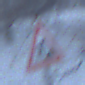
Verkehrszeichen: Arbeitsstelle
Umgebung: Outdoor, Nature
Tageszeit: Midday
Wetter: Overcast
Licht: Natural
Jahreszeit: Winter
Kontrast: LowContrast